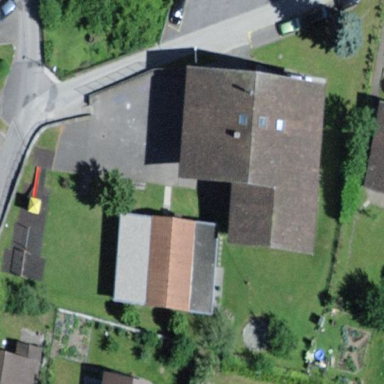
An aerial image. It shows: School.